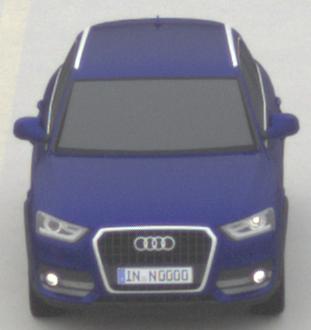
Make: Audi
Model: Q3 1.4 TFSI
Detailed model: Q3 (8U)
Model produced from: 2013/07
Model produced until: 2014/10
Doors: 5
Color: blue
Road condition: dry road
Daytime: morning or afternoon
Contrast: low contrast